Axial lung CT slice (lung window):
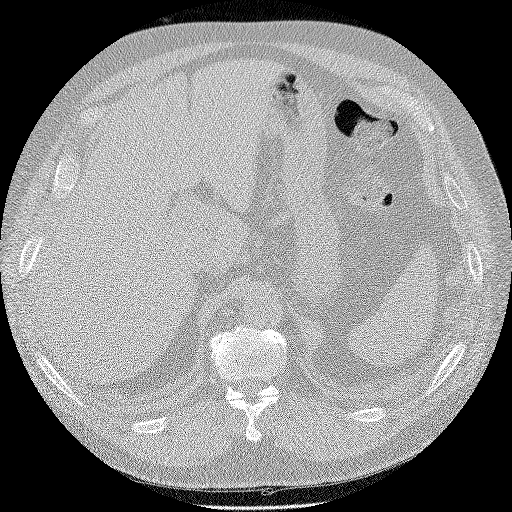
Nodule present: no